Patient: sex F, age 67
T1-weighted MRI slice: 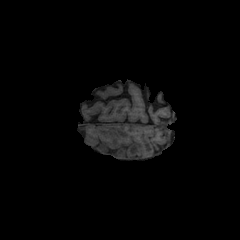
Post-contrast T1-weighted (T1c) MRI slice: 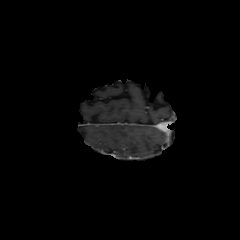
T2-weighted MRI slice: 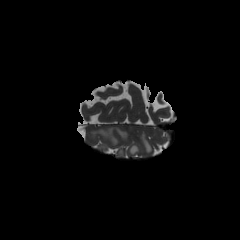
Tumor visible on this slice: yes
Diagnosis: Astrocytoma, IDH-mutant
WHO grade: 4